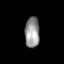
Tissue: lung
Cell type: Epithelial cells
Senescence score: 0.2249
Nuclear area (px): 439
Mean DAPI intensity: 148.752